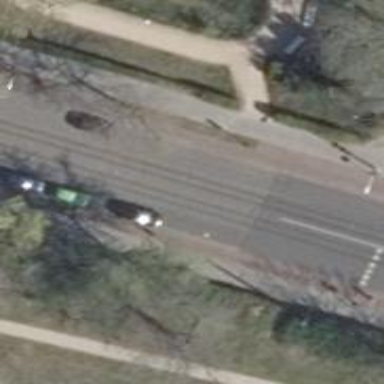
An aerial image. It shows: Tertiary road with asphalt surface. There is parallel on-street parking on both sides of the road.